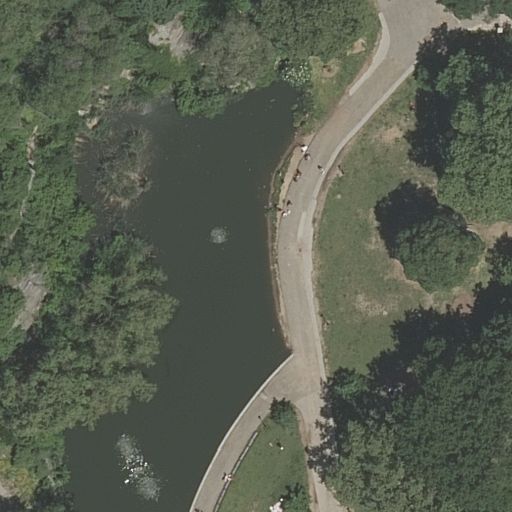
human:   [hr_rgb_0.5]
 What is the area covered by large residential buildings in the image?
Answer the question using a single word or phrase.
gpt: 0m2

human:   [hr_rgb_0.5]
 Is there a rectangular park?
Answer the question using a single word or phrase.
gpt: yes

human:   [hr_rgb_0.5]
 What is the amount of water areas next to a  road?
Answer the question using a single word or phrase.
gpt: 1

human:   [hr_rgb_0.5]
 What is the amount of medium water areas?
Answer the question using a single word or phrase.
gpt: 0

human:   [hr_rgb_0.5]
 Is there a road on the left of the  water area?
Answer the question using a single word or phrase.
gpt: yes

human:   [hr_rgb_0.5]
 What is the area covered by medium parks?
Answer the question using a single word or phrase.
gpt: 0m2

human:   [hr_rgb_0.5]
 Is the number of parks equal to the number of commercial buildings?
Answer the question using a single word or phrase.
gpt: no

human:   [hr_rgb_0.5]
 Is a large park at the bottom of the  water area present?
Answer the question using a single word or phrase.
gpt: yes

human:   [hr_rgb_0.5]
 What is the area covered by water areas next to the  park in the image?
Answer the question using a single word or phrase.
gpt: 2666m2

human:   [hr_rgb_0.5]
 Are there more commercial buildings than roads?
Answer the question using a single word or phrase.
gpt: no

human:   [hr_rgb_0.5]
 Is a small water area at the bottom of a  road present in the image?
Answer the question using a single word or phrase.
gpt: no

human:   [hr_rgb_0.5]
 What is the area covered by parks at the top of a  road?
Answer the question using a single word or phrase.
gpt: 0m2

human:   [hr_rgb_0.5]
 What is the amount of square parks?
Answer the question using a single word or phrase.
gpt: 0

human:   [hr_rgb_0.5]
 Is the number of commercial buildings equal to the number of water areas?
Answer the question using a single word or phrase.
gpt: no

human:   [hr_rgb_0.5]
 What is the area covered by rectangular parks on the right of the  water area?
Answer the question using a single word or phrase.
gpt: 0m2

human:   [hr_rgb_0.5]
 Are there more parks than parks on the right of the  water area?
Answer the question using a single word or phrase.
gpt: yes

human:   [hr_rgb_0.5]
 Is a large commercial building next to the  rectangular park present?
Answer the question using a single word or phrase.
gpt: no

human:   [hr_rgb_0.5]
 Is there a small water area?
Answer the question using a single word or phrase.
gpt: no

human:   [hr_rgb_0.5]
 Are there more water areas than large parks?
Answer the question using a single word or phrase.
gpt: no

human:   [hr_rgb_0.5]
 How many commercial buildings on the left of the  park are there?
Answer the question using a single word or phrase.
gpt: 0

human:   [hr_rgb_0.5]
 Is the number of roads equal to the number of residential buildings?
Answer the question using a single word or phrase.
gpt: no

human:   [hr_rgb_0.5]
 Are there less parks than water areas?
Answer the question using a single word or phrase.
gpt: no

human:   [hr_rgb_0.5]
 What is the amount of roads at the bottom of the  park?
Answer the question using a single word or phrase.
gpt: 0

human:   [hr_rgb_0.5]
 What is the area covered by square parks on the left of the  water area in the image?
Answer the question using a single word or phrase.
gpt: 0m2

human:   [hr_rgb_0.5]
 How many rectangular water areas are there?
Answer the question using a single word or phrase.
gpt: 0

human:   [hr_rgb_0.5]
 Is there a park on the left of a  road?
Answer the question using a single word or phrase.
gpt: yes

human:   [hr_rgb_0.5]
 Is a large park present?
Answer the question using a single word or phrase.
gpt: yes

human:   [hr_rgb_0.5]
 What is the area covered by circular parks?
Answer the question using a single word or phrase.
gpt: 0m2

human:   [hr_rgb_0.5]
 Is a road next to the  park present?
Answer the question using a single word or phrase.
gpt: yes

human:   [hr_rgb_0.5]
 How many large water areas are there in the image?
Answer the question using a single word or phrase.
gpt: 1

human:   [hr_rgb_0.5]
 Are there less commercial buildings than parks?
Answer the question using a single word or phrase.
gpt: yes

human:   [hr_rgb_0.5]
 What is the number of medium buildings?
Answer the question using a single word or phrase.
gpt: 0

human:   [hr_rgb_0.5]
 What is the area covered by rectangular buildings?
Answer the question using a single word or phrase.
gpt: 0m2

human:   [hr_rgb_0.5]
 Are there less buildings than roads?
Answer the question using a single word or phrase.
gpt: yes

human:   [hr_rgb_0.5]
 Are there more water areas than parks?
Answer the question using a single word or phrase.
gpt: no

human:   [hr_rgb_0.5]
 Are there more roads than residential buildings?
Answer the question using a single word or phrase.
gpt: yes